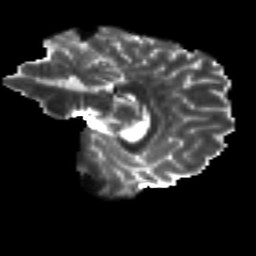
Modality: T2w
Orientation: sagittal
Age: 18
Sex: male
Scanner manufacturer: siemens
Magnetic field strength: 3 T
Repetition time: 8.8 s
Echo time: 0.085 s